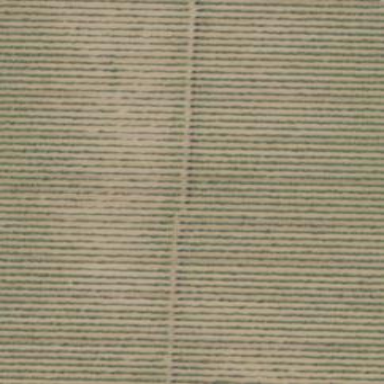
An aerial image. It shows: Vineyard.